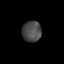
Tissue: prostate
Cell type: Fibroblasts
Senescence score: 0.7077
Nuclear area (px): 392
Mean DAPI intensity: 73.839